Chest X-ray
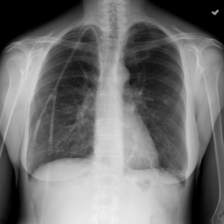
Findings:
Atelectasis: negative
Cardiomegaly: negative
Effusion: negative
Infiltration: negative
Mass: negative
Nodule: positive
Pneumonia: negative
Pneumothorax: negative
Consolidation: negative
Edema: negative
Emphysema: negative
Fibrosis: negative
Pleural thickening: negative
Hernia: negative